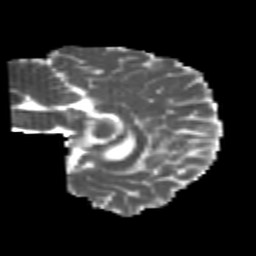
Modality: MD
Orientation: sagittal
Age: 20
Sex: female
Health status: healthy
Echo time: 0.074 s